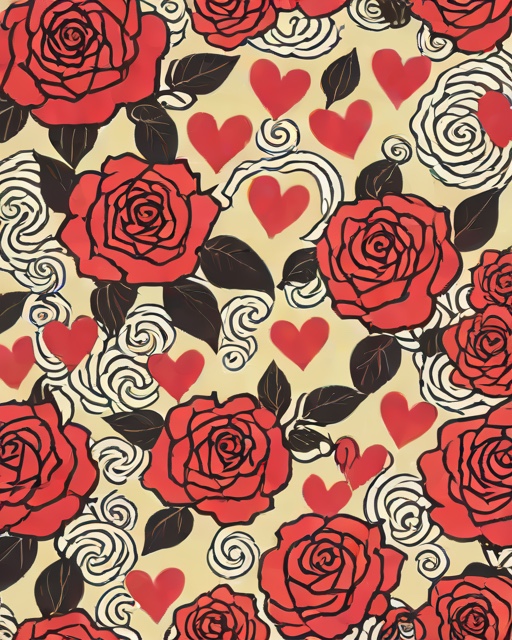
Category: Valentine